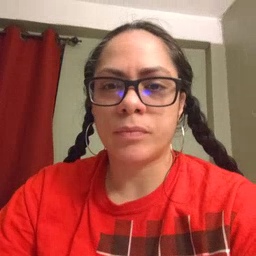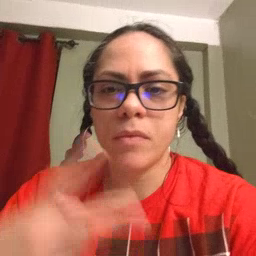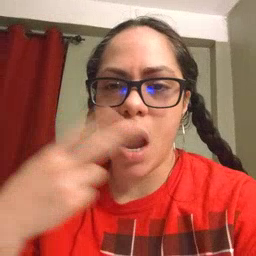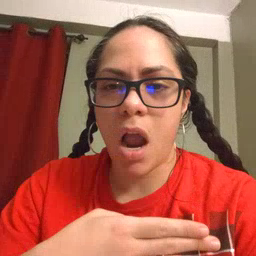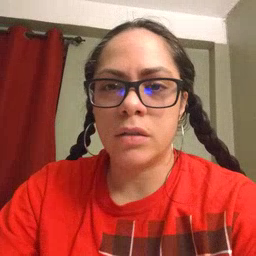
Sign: cut